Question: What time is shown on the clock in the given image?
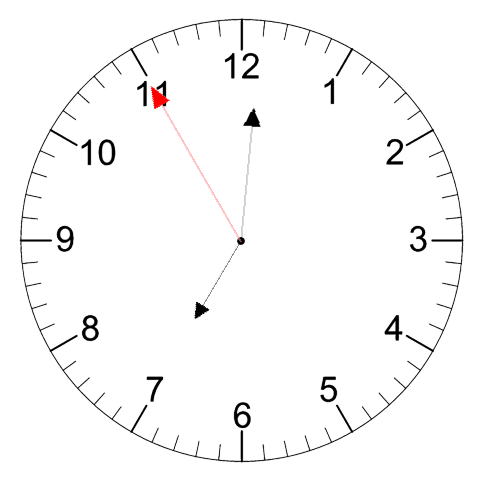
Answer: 07:00:55